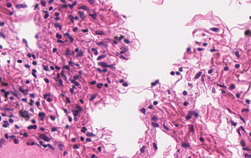
Tumor epithelial tissue: no
Tumor-associated stroma tissue: no
Normal tissue: yes